Question: I want to design as attached screenshot. I need to add two images, image 1 and image 2.

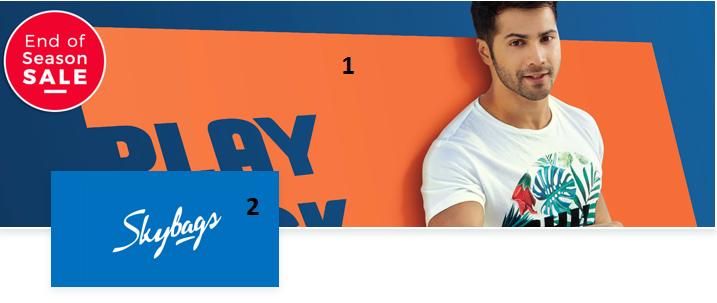
Answer: You can use Relative Layout for overlapping image
'''
<RelativeLayout>
<BoxView x:Name="Boxview1" BackgroundColor="Fuchsia"
RelativeLayout.WidthConstraint="{ConstraintExpression
Type=RelativeToParent,
Property=Width,
Factor=1}"
RelativeLayout.HeightConstraint="{ConstraintExpression
Type=RelativeToParent,
Property=Height,
Factor=0.3}"></BoxView>
<BoxView BackgroundColor="Lime"
RelativeLayout.YConstraint="{ConstraintExpression
Type=RelativeToView,
ElementName=Boxview1,
Property=Height,
Factor=0.9,
}"
RelativeLayout.XConstraint="{ConstraintExpression
Type=RelativeToView,
ElementName=Boxview1,
Property=Width,
Factor=0.5,
}"
></BoxView>
'''
if you face any issue let me know I will design it and post the code.